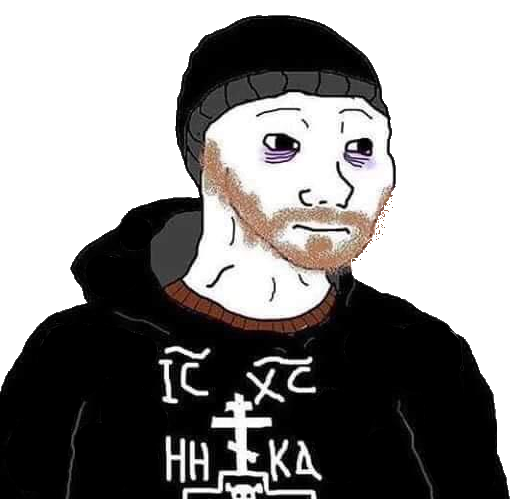
Label: 5_Doomer